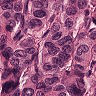
Metastatic tissue present: yes